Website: slack
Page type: payment
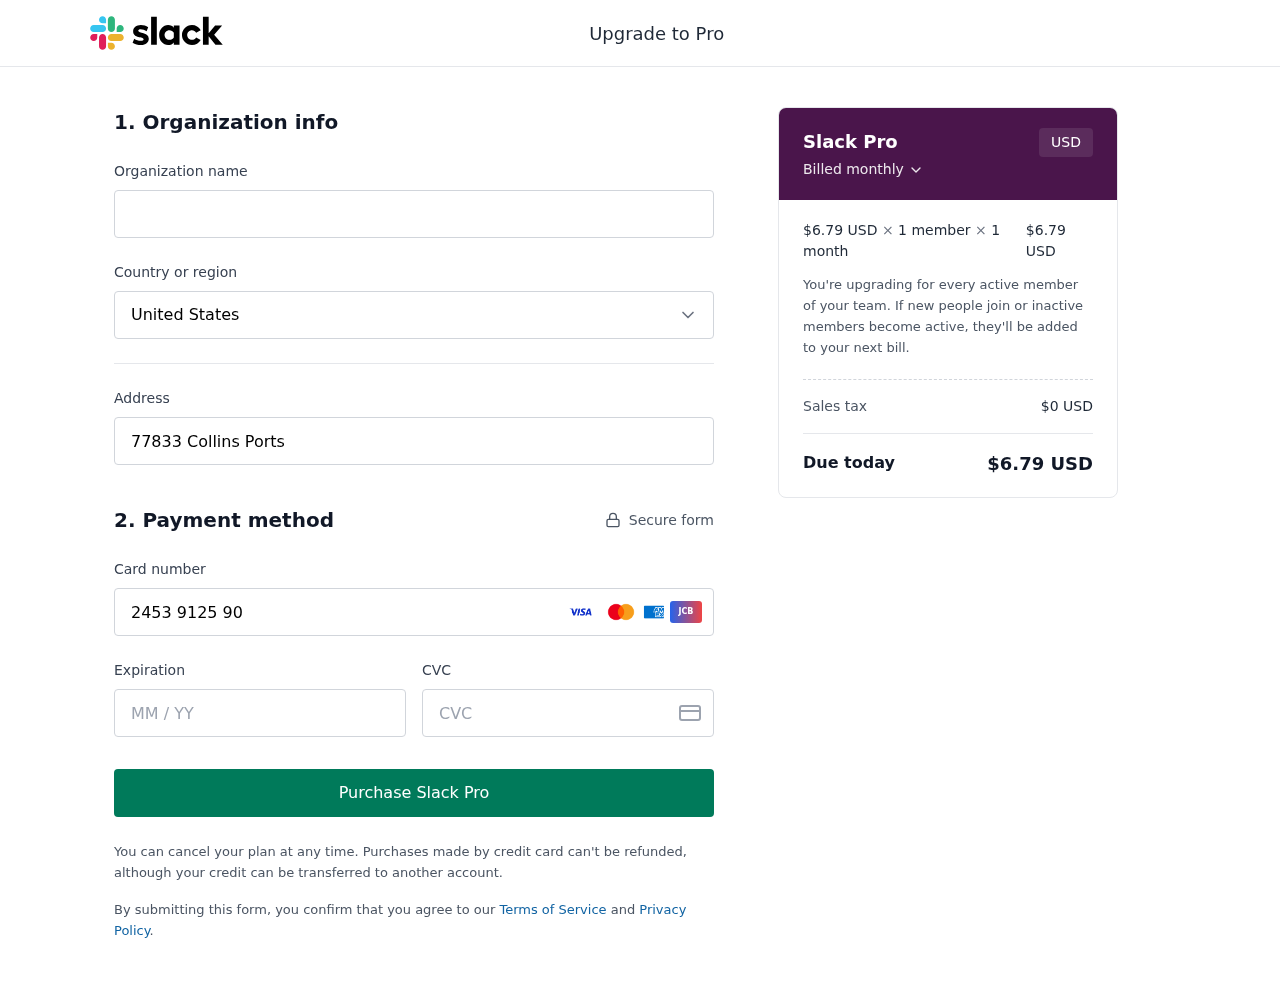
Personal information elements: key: PII_CARD_CVV
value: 783
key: PII_CARD_EXPIRY
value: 04/27
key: PII_CARD_NUMBER
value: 2453 9125 9030 1770
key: PII_COUNTRY
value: United States
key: PII_STREET
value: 77833 Collins Ports
Product elements: key: PRODUCT1_PRICE
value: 6.79
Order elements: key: ORDER_SUBTOTAL
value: $6.79 USD
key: ORDER_TAX
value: $0 USD
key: ORDER_TOTAL
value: $6.79 USD